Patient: sex F, age 86
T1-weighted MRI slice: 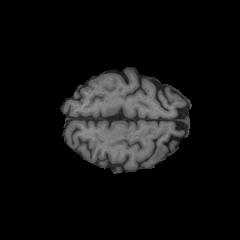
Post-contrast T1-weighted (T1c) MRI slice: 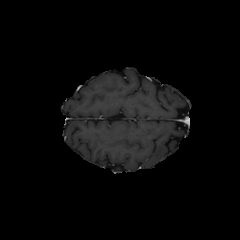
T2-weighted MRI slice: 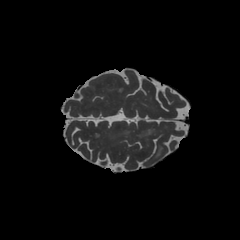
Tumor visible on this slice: yes
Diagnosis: Glioblastoma, IDH-wildtype
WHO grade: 4